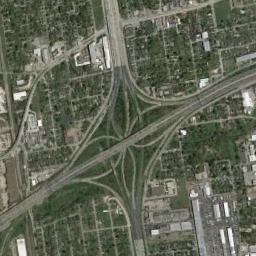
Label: overpass